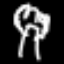
Label: palm tree